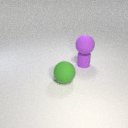
large purple rubber sphere above small purple rubber cylinder